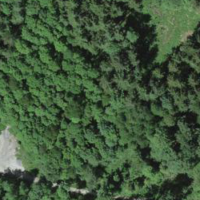
EUNIS habitat code: 44
Species observed at this site:
Lysimachia nemorum